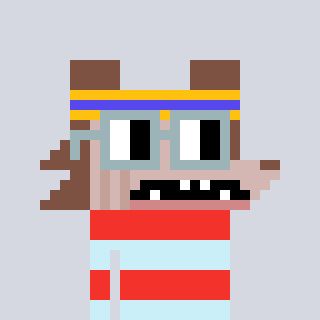
a pixel art character with square dark gray glasses, a werewolf-shaped head and a cold-colored body on a cool background